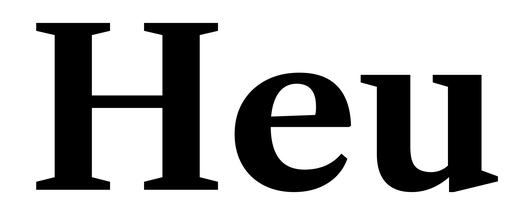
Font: LibreCaslonText_Bold